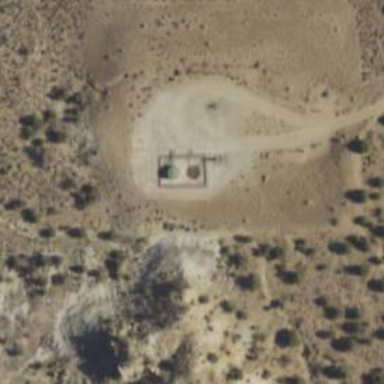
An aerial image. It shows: Storage tank that is man-made.